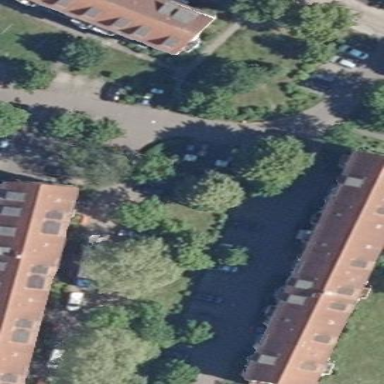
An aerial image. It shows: Parking area with surface.